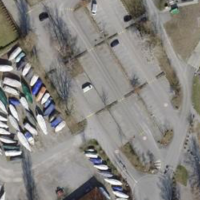
EUNIS habitat code: 53
Species observed at this site:
Corvus corone